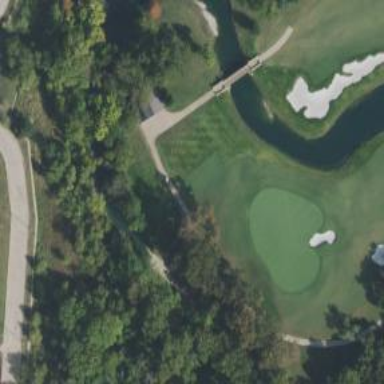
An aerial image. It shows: Service road designated as golf cart path.